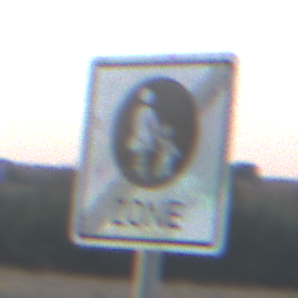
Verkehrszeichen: EndeFussgaengerzone
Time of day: SunriseSunset
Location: Outdoor (Nature)
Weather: Clear
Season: Winter
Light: Natural